Field crop: maize
Growth stage: 2
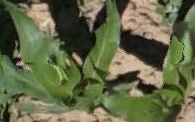
Species: maize